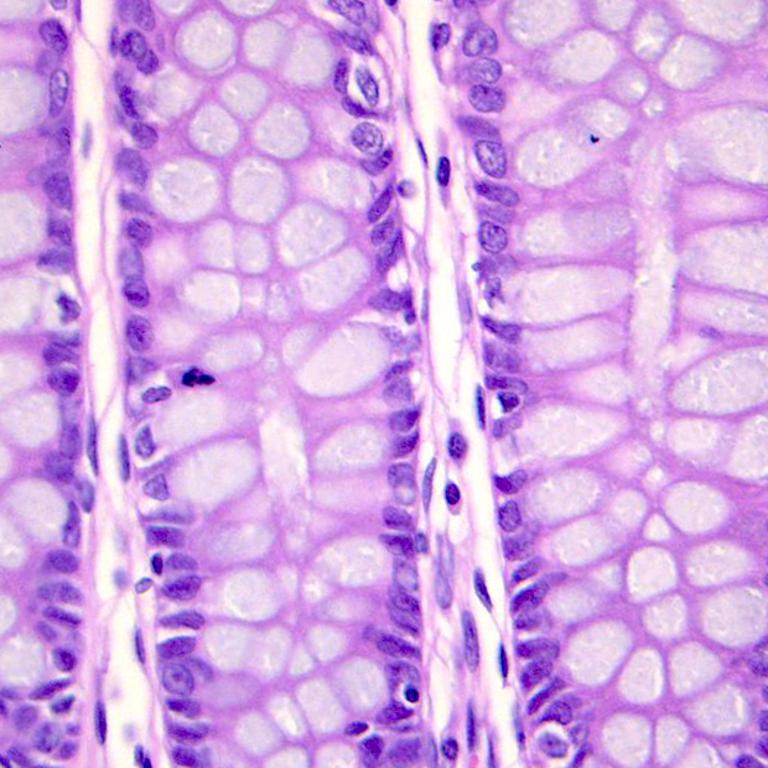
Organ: colon
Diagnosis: benign